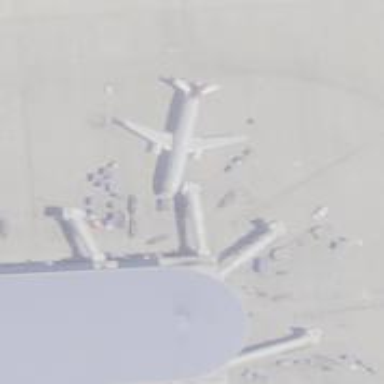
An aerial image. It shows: Airport gate.